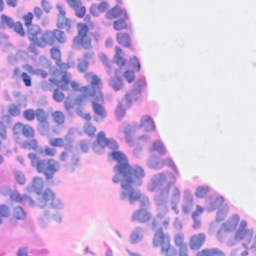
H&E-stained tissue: Breast